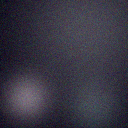
Screen state: off